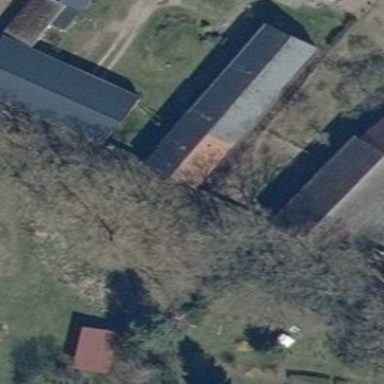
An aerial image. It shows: Simple house.